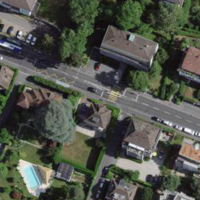
EUNIS habitat code: 55
Species observed at this site:
Convolvulus arvensis
Cymbalaria muralis